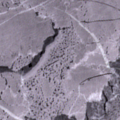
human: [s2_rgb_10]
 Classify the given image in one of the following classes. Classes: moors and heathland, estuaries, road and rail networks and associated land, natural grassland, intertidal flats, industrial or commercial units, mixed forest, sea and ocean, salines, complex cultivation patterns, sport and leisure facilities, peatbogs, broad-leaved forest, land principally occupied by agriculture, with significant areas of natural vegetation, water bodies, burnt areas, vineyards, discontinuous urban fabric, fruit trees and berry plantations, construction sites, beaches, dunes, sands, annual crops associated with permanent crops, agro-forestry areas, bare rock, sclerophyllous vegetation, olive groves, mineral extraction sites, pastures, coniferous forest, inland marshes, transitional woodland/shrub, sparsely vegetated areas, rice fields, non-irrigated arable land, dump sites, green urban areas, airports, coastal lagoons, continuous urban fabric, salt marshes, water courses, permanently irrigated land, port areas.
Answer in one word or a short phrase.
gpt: sea and ocean